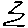
Label: zigzag